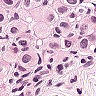
Metastatic tissue present: yes